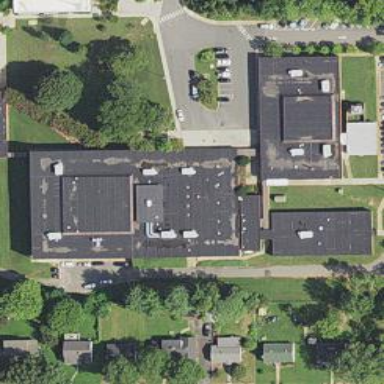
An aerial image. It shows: School building.